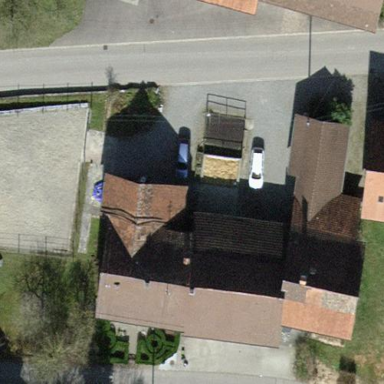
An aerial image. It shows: Farm building with gabled roof.